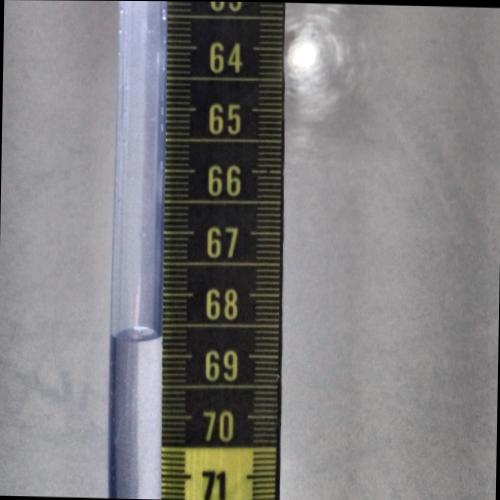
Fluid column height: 68.7 cm